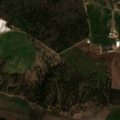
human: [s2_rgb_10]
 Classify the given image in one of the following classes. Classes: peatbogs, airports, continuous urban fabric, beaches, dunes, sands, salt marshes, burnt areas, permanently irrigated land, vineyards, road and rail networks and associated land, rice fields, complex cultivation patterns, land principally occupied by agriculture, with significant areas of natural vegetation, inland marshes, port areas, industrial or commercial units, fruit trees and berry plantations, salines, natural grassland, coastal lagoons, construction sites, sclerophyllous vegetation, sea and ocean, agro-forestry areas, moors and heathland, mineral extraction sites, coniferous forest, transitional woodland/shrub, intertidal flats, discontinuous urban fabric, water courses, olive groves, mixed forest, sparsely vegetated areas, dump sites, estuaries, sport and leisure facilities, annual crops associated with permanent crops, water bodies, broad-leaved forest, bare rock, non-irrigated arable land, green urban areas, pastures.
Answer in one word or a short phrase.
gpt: discontinuous urban fabric, permanently irrigated land, agro-forestry areas, transitional woodland/shrub